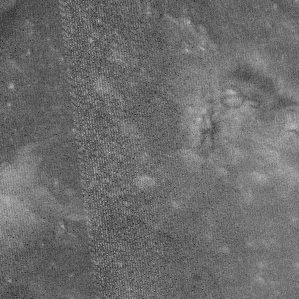
Label: frost